Question: This is in a class extending <URL> and I am getting the following error. The rows will be 'PFUser' only.
Why am I not able to cast it? Is there a way around this?
The error is:
'''
Cannot subscript a value of [AnyObject]? with an index of type Int
'''
...for this line:
'''
var user2 = self.objects[indexPath.row] as! PFUser
'''

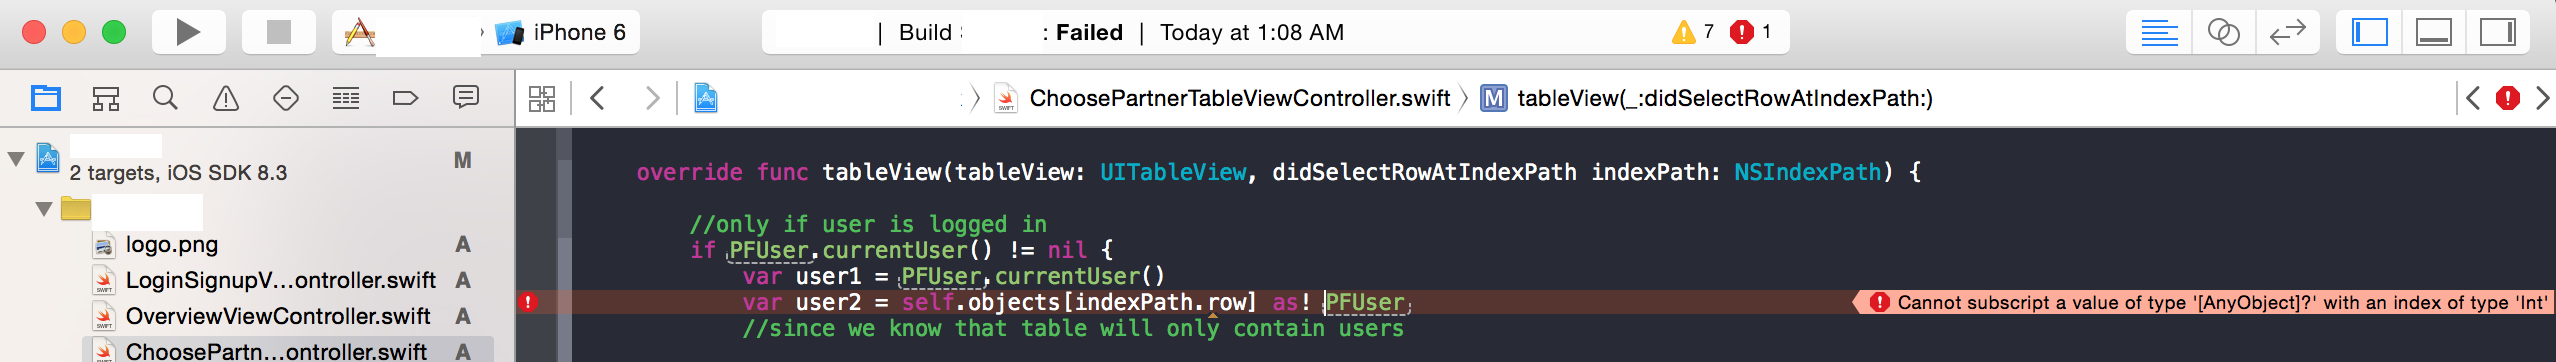
Answer: The problem isn't the cast, but the fact that 'self.objects' seems to be an optional array: '[AnyObject]?'. Therefore, if you want to access one of its values via a subscript, you have to unwrap the array first:
'''
var user2: PFUser
if let userObject = self.objects?[indexPath.row] {
user2 = userObject as! PFUser
} else {
// Handle the case of 'self.objects' being 'nil'.
}
'''
The expression 'self.objects?<URL> to first unwrap 'self.objects', and then call its subscript.
---
As of Swift 2, you could also use the <URL>:
'''
var user2: PFUser
guard let userObject = self.objects?[indexPath.row] else {
// Handle the case of 'self.objects' being 'nil' and exit the current scope.
}
user2 = userObject as! PFUser
'''